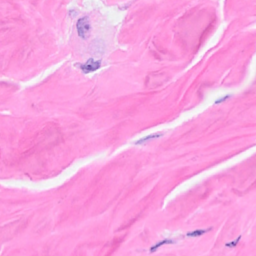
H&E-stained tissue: Breast